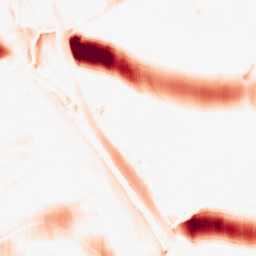
Category: morphological
Decomposition family: morphological_ellipse
Decomposition parameters: operation: opening
width: 50
height: 10
Upsampling method: quadratic
Upsampling parameters: scale: 2
Upsampling scale: 2